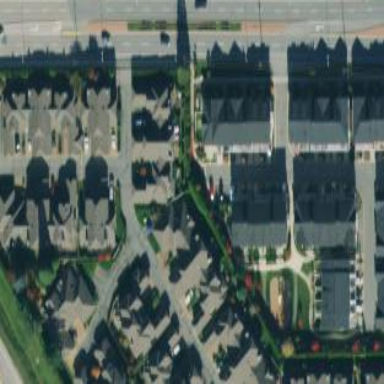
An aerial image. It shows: Condominium in residential area.